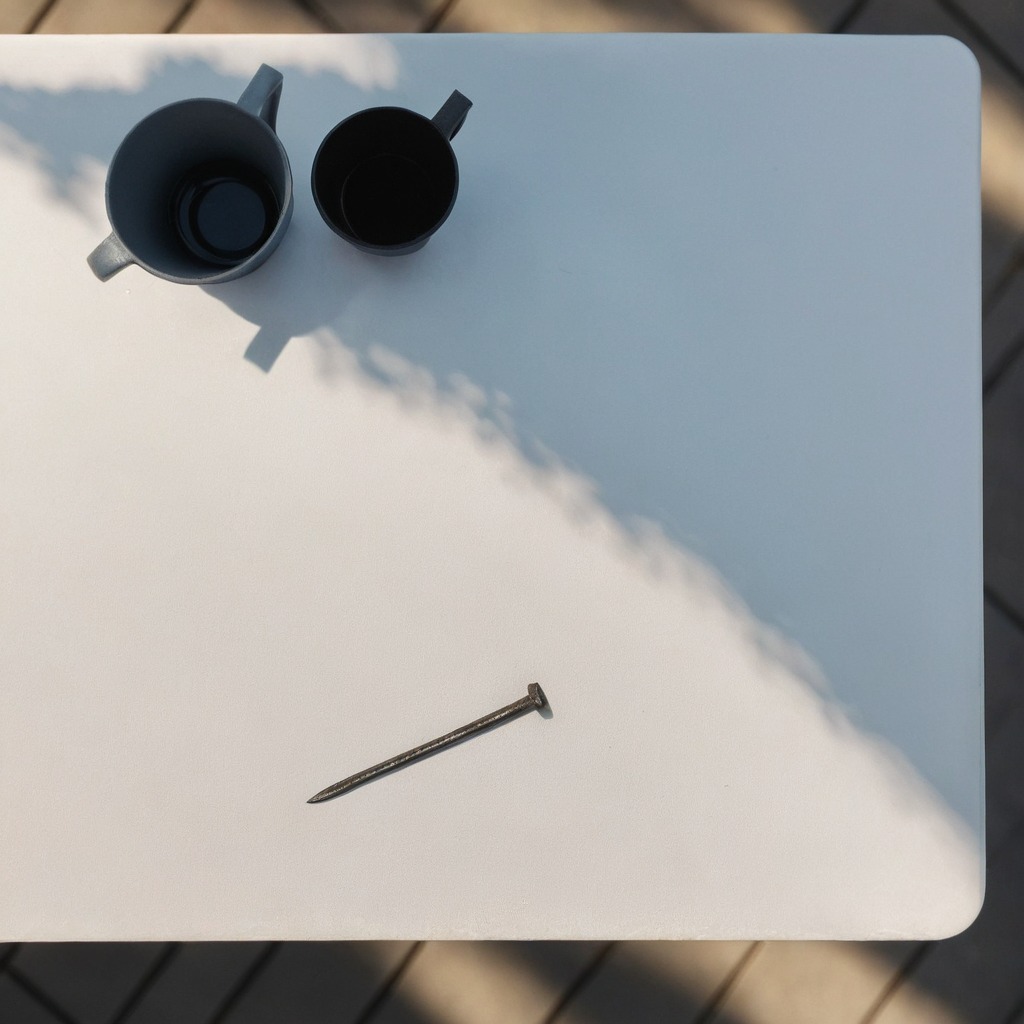
An iron nail is lying on the table.